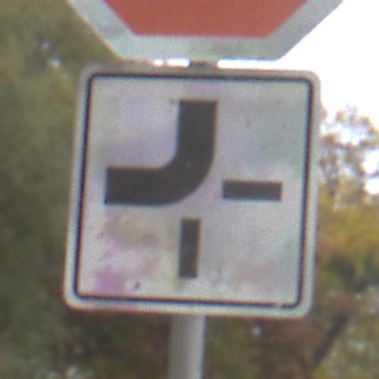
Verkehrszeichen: VerlaufVorfahrtsstrasse2
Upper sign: Stop
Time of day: MorningAfternoon
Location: Outdoor (Nature)
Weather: Overcast
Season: Autumn
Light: Natural